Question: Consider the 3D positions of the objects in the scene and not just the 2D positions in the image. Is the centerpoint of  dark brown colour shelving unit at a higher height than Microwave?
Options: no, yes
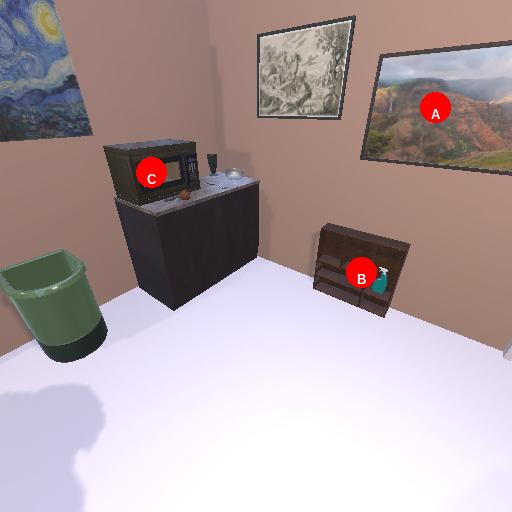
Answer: no